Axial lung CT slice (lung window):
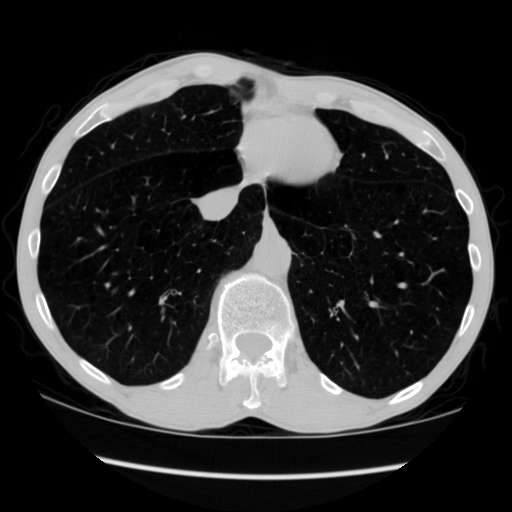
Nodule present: no